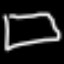
Label: square